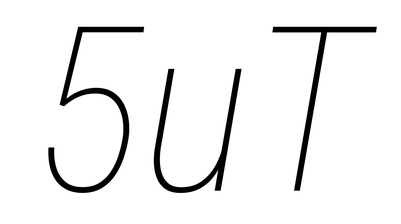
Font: Roboto-Italic_Condensed_Thin_Italic